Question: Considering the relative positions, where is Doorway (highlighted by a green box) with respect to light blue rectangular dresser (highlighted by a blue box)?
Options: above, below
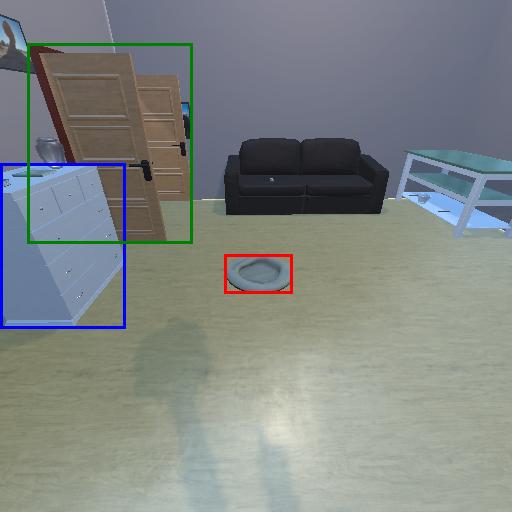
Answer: above